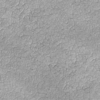
Label: not_dusty